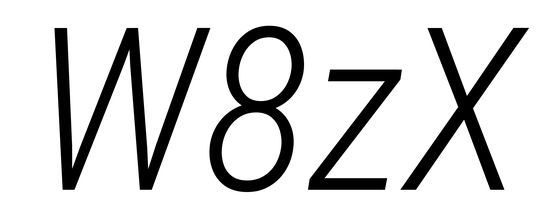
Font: Roboto-Italic_Condensed_Light_Italic